Aerial crown-view tile of a tropical tree (Barro Colorado Island, Panama), acquired 20250414:
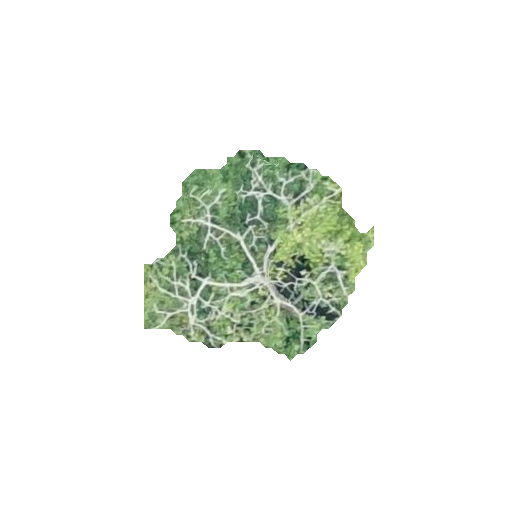
Species: Hieronyma alchorneoides
GBIF accepted scientific name: Hieronyma alchorneoides
Crown area: 48.636 m²